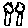
Label: tree